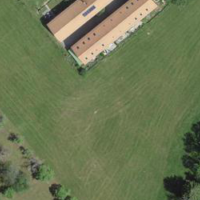
EUNIS habitat code: 24
Species observed at this site:
Ajuga reptans